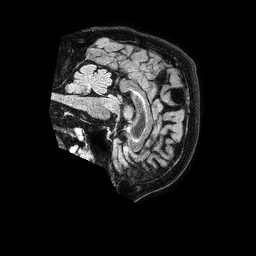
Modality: FLAIR
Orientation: sagittal
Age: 57
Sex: male
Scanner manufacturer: philips
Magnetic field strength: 1.5 T
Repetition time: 4.8 s
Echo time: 0.3 s